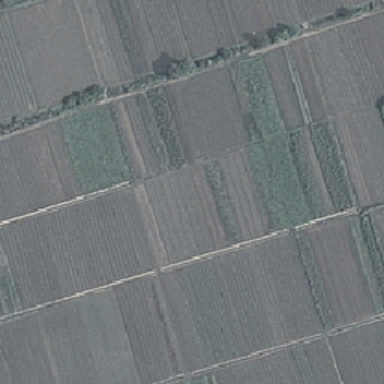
The farmland lined up side has a striped stripe .